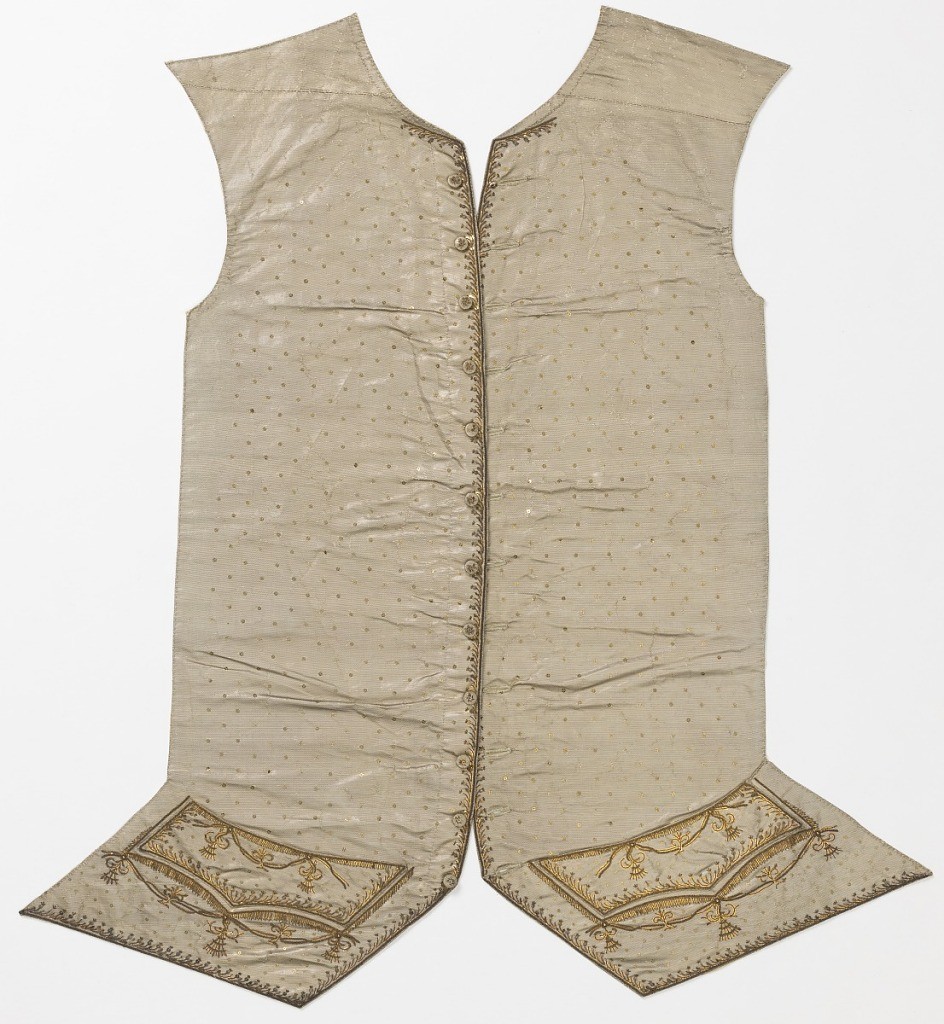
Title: Waistcoat fronts
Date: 1765–1780
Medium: silk, metal, sequins Technique: embroidery using coils of gold colored wire and sequins on a plain weave foundation with continuous supplementary metallic wefts in a twill binding
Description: Two waistcoat fronts of cloth of silver with gold metallic threads. The fronts are embroidered with an all-over pattern of gold sequins; a narrow band of embroidery follows the center front and lower edges, and the pocket area is decorated with embroidered garlands of flowers, all in gold.